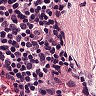
Metastatic tissue present: no